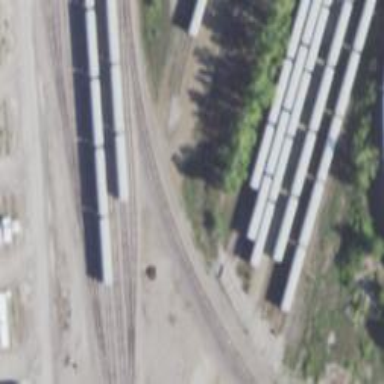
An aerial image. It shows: Abandoned railway spur.